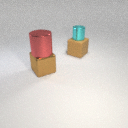
large red metal cylinder to the left of small cyan metal cylinder